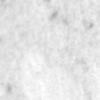
Label: no_change